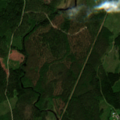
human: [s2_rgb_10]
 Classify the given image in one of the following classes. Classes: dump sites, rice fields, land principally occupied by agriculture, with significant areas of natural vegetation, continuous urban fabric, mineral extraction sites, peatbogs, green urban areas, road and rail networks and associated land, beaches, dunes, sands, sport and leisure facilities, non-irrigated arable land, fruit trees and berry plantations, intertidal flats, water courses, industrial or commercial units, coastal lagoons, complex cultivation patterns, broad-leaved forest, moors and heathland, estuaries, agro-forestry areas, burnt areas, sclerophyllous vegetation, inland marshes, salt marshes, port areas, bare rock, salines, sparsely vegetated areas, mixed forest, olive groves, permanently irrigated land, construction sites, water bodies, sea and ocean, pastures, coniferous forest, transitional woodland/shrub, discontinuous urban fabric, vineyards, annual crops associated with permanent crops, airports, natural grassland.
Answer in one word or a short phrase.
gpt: coniferous forest, mixed forest, transitional woodland/shrub